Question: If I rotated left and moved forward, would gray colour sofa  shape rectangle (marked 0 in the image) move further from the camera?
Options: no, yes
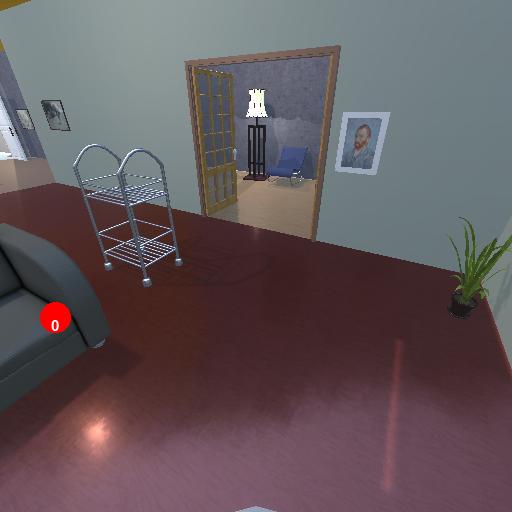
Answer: no